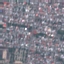
Label: Residential